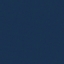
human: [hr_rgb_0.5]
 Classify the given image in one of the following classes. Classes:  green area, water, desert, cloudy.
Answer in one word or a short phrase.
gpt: water